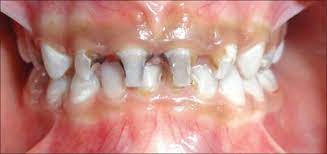
Condition: Caries